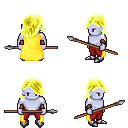
a pixel art fantasy rpg character, male body template, dark elf, purple skin, yellow cape, red pants, gold swoop hairstyle, cloth bracers, metal boots, spear, four views (front, back, left, right), 2x2 character sprite sheet, small pixel art, hard edges, no anti-aliasing